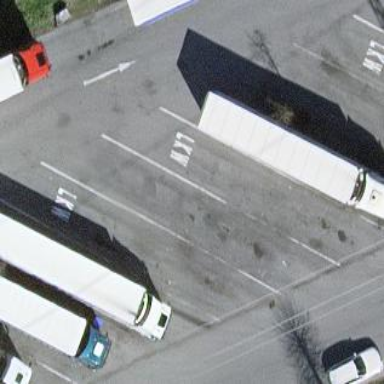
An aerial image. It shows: Asphalt surface parking area specifically designated for heavy goods vehicles.